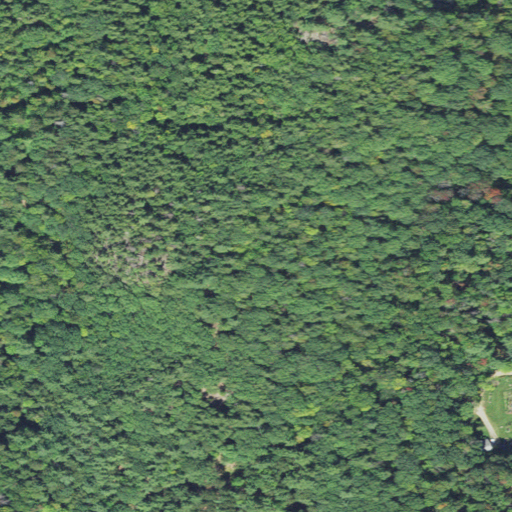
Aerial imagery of mountain in New Hampshire named Pattee Hill containing deciduous forest, mixed forest, evergreen forest, open development, and low intensity development